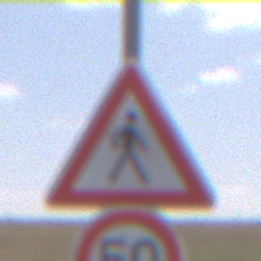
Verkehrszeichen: FussgaengerLinks
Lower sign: Geschwindigkeit50
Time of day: Midday
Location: Outdoor (Nature)
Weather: PartlyCloudy
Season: NotSpecified
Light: Natural